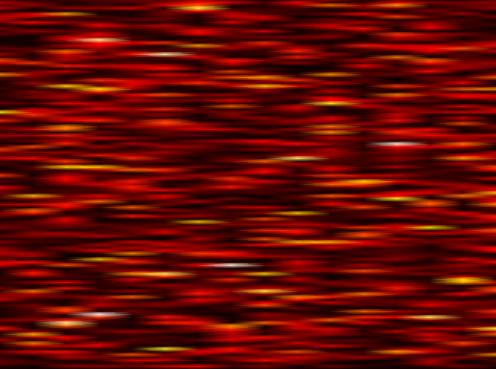
Label: UFMC